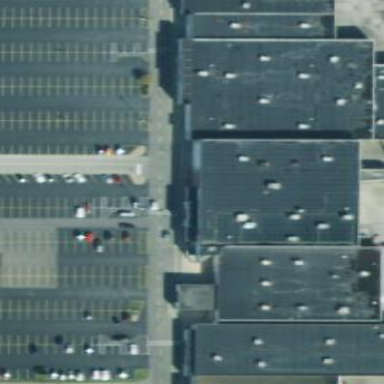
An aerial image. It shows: Building that houses supermarket.